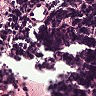
Metastatic tissue present: no